Question: What is the temperature tonight?
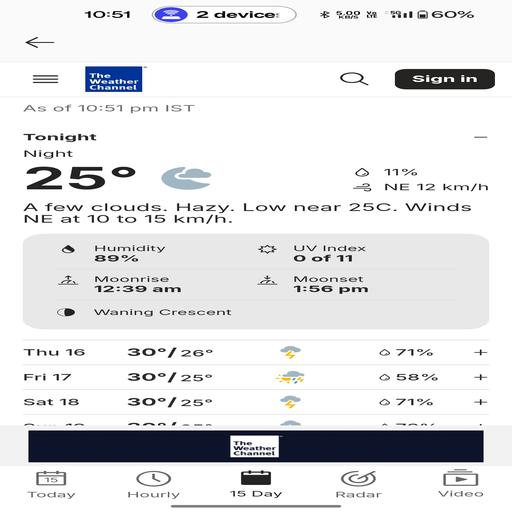
Answer: 30Â°/26Â°, 71% rain